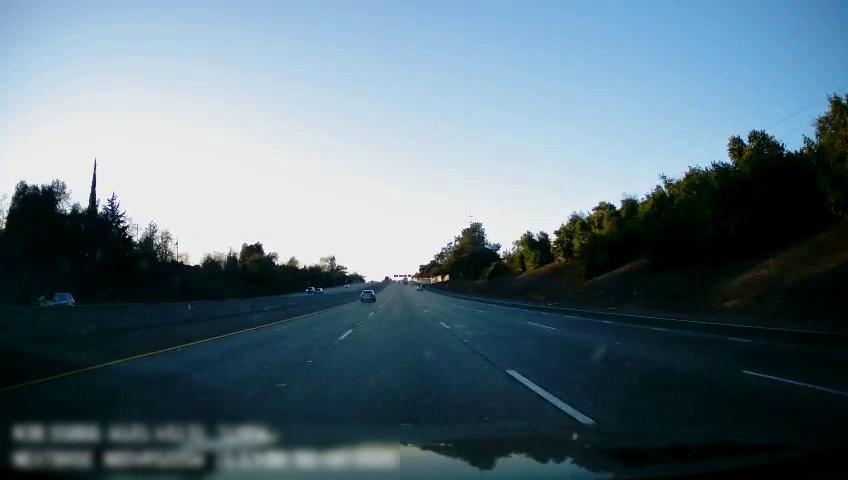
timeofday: Day
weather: Sunny
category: Drivable Space
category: Vehicles | SUV
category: Vehicles | Car
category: Vehicles | Car
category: Lanes | Alternate Lane
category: Lanes | Current Lane
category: Lanes | Current Lane
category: Lanes | Alternate Lane
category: Lanes | Alternate Lane